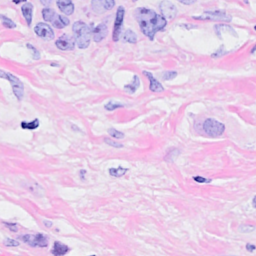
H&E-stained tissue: Breast